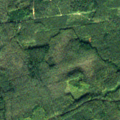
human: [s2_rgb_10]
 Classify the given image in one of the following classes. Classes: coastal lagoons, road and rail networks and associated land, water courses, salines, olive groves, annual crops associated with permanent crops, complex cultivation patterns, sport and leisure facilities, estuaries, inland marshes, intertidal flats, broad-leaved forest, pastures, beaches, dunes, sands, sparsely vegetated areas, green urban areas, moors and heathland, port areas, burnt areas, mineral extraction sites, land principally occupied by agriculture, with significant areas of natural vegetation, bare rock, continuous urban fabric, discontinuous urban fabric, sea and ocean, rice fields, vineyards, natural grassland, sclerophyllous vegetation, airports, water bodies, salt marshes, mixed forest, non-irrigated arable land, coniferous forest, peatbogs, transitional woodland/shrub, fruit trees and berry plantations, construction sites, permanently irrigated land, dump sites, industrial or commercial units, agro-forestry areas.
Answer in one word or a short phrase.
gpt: coniferous forest, mixed forest